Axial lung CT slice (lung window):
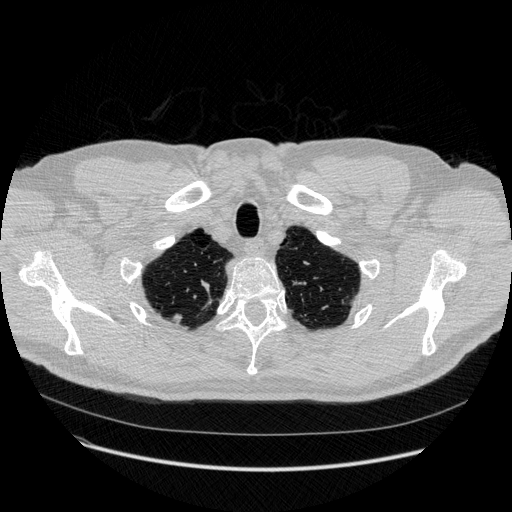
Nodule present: no